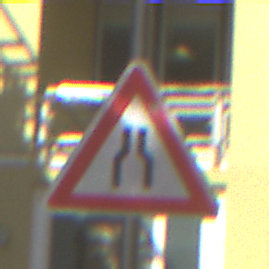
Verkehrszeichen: VerengteFahrbahn
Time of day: MorningAfternoon
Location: Outdoor (Urban)
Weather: PartlyCloudy
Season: NotSpecified
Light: Natural